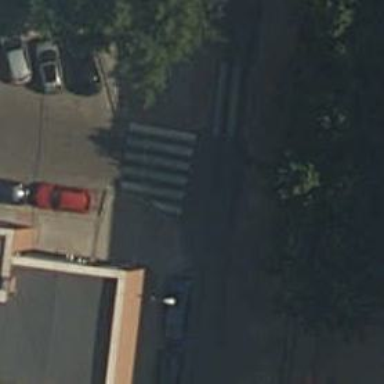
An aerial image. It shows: Uncontrolled zebra crossing on the road.